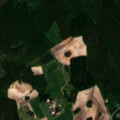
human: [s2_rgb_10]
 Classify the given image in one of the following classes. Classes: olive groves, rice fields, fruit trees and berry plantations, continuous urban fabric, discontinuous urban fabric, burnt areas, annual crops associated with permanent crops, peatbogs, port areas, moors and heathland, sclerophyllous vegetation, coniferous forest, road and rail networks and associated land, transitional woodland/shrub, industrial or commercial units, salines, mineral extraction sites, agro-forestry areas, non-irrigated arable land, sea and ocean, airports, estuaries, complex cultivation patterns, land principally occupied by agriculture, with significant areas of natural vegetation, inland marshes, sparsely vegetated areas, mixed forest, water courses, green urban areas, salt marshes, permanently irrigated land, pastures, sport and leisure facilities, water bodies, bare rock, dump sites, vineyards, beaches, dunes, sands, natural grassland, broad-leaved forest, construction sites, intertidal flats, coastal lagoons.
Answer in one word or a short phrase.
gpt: non-irrigated arable land, land principally occupied by agriculture, with significant areas of natural vegetation, mixed forest